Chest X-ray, PA view. Patient: 68 years old, sex F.
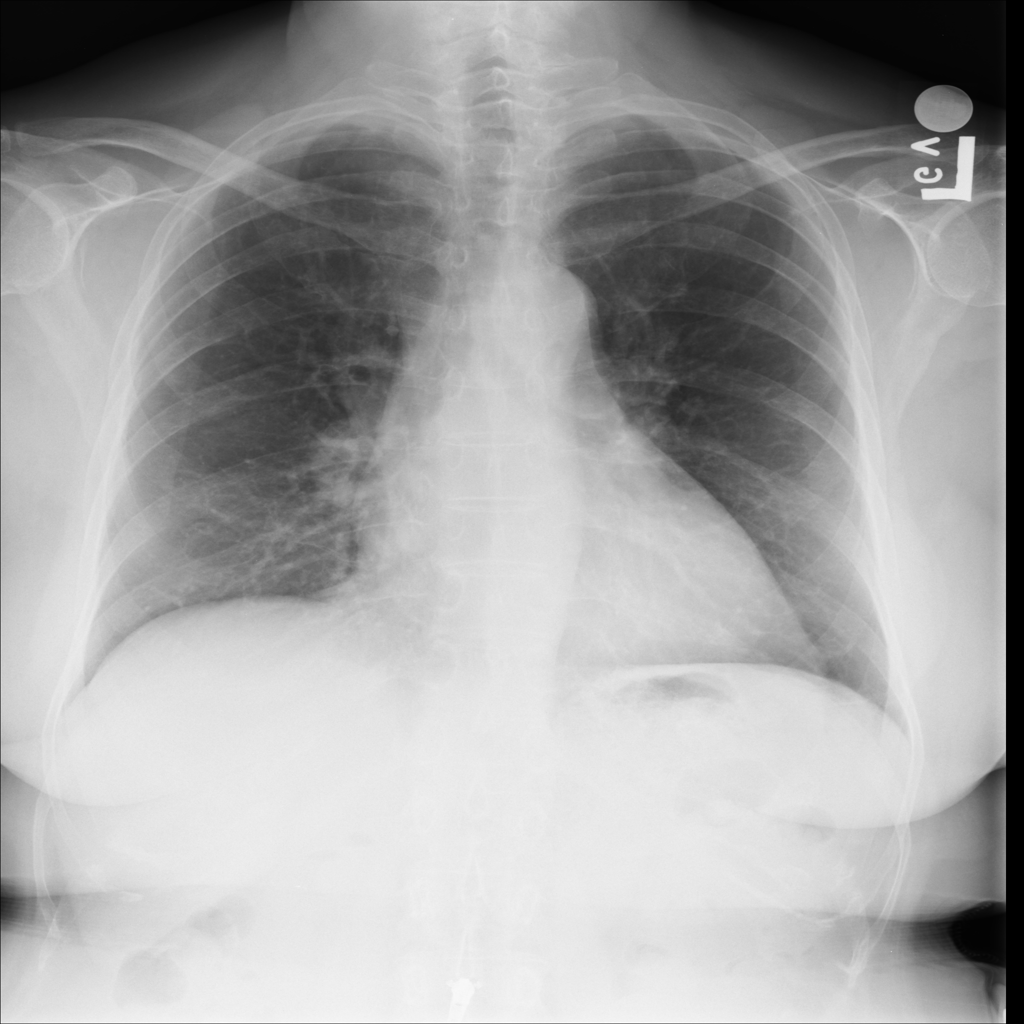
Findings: No Finding